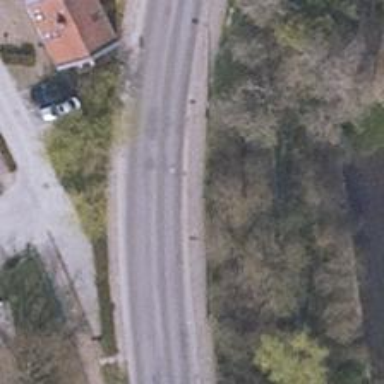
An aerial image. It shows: Primary highway with asphalt surface. There are sidewalks on both sides of the road.